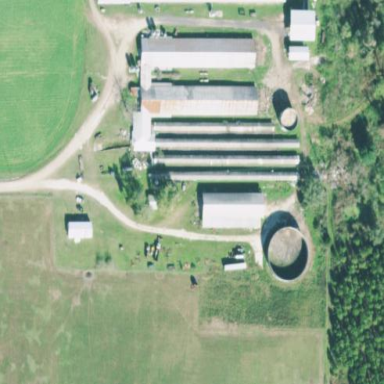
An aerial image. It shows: Poultry farmyard.